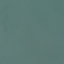
Land use / land cover: SeaLake